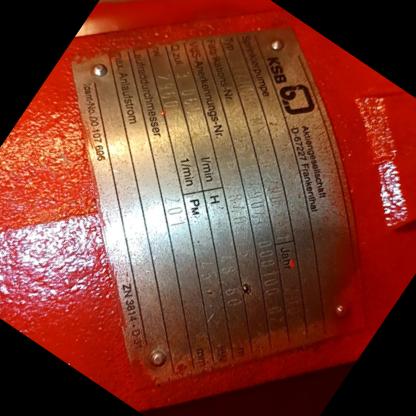
Klasa: tabliczka-znamionowa